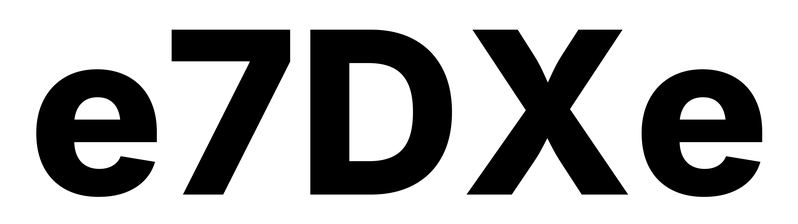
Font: Inter_ExtraBold